Question: I have an image and I want to change the width & height of said image.
(For example 'Width = 200 Height = 120' and I want to change that to 'Width = 30 Height = 50')
What would be the best way to do so?

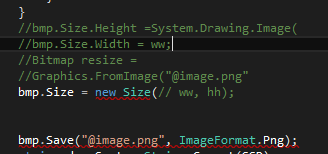
Answer: '''
Bitmap original = (Bitmap)Image.FromFile("DSC_0002.jpg");
Bitmap resized = new Bitmap(original,new Size(newWidth,newHeight));
'''